Interaction volume radius: 10 \u00c5
Interaction volume height: 40 \u00c5
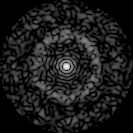
Disorder parameter: 0.8108